Field crop: maize
Growth stage: 2
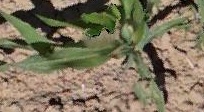
Species: maize